Question: I am trying check duplicate name in email column if there is duplicate name with other domain.
also how to ignore NA and blank cell.
how I can handle separator because sometimes separators are (",",".","_","-")
also if any name is duplicate then it should appear for all whoever is duplicate.
'''
df <- data.frame(EMP.ID = c(88111,"BBB4477","BBB4058","BBB5832","BBB0338","BBB1814","BBB6543",875430,875970,"BBB0243","BBB1943","BBB9344","BBB9701","BBB1814","BBB8648","BBB4373","BBB7270","BBB6165","BBB7460","BBB7528","BBB6092"),
name = c("link adam","dy tt","link adam","gbesada","dy tt","slew lang","dy tt","gbesada","jachaval","allo nyyn","mbautis","grand fring","jali","kintom dang","namoti","shan mig","NA","NA","NA","NA",NA),
email = c("link.adam@gmail.com","dy_tt@abcd.com","link_adam@gmail.com","gb,esada@abcd.com","dy_tt@abcd.com","slew.lang@abcd.com","dy-tt@abcd.com","gb,esada@abcd.com","jachaval@abcd.com","allo@abcd.com","mbautis@abcd.com","grand.fring@abcd.com","jali@abcd.com","kintom.dang@abcd.com","namoti@abcd.com","shan.mig@abcd.com","mbautis@XYZ.com","slew.lang@abcd.com",NA,"NA",NA))
df %>%
mutate(across(c(name,email), tolower)) %>%
mutate(email_name1 = str_extract(email, "([^@]+)@")) %>%
mutate(email_name1 = str_replace_all(email_name1, "[\W_]", "")) %>%
group_by(email_name1) %>%
mutate(count = n())
'''
The Output should be

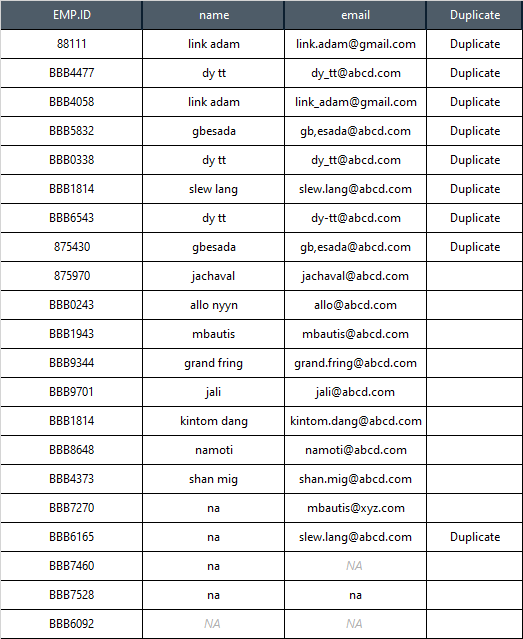
Answer: I think you could use the following solution:
'''
library(dplyr)
df %>%
mutate(trimmed = gsub("[._,-]", "", email)) %>%
group_by(trimmed) %>%
mutate(is_dup = n(),
is_dup = if_else(is_dup > 1 & !is.na(is_dup), "Duplicate", "")) %>%
ungroup() %>%
select(!trimmed)
# A tibble: 21 x 4
EMP.ID name email is_dup
<chr> <chr> <chr> <chr>
1 88111 link adam link.adam@gmail.com "Duplicate"
2 BBB4477 dy tt dy_tt@abcd.com "Duplicate"
3 BBB4058 link adam link_adam@gmail.com "Duplicate"
4 BBB5832 gbesada gb,esada@abcd.com "Duplicate"
5 BBB0338 dy tt dy_tt@abcd.com "Duplicate"
6 BBB1814 slew lang slew.lang@abcd.com "Duplicate"
7 BBB6543 dy tt dy-tt@abcd.com "Duplicate"
8 875430 gbesada gb,esada@abcd.com "Duplicate"
9 875970 jachaval jachaval@abcd.com ""
10 BBB0243 allo nyyn allo@abcd.com ""
# ... with 11 more rows
'''